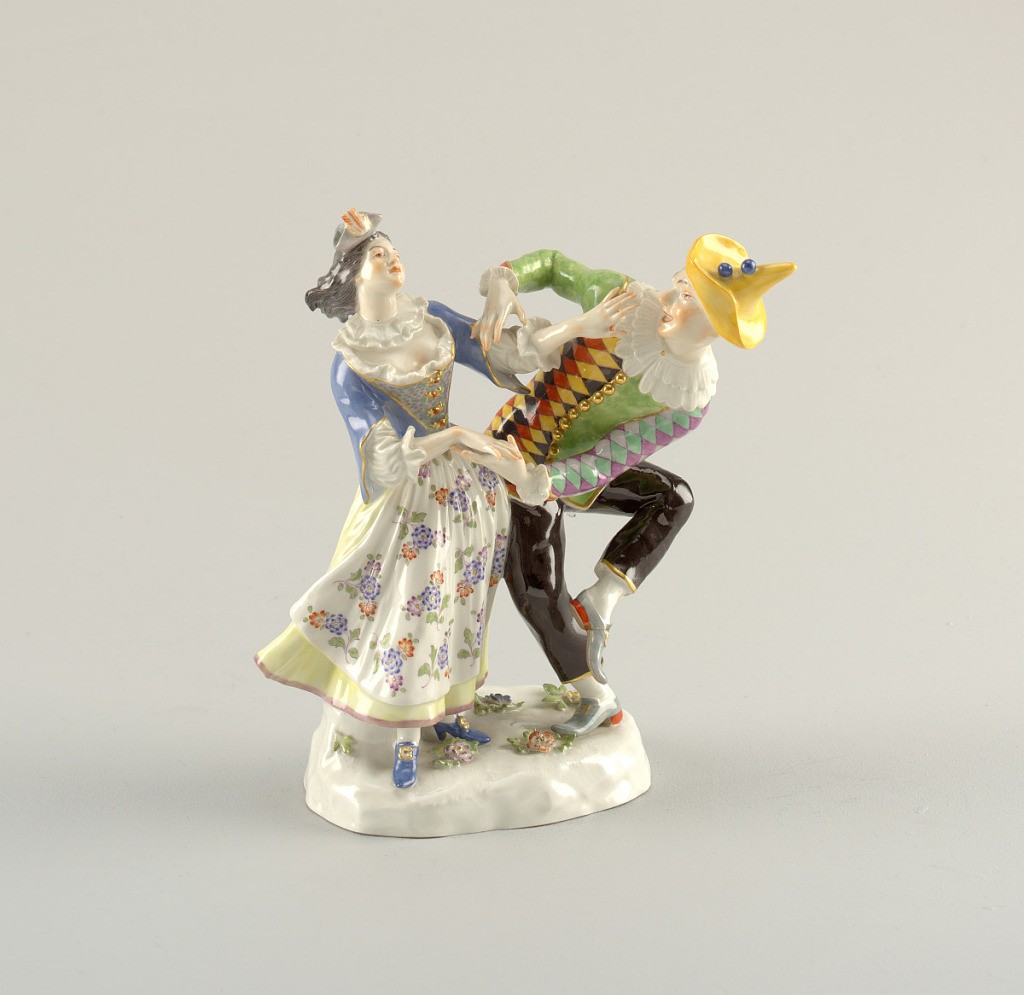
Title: Figure of Harlequin Dancing with Columbine
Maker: Meissen Porcelain Manufactory, German, active from 1710 to the present
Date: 19th century
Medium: hard paste porcelain, vitreous enamel, gold
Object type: figure
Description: Dancing Harlequin and Columbine of the Commedia dell'Arte.